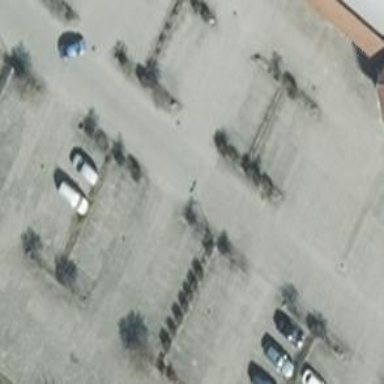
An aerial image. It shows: Parking aisle designated as service road.